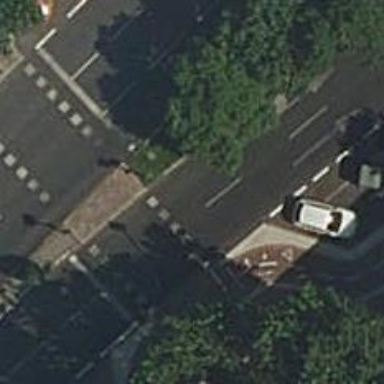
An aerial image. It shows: Kerb barrier.